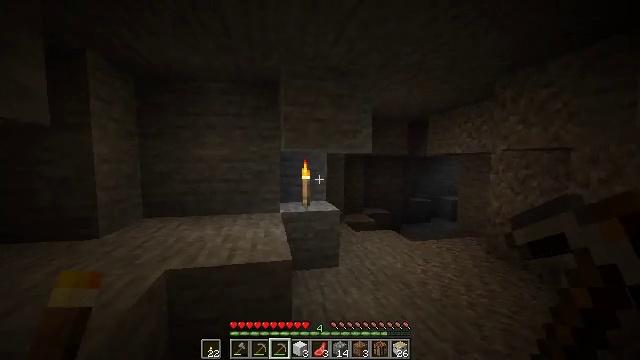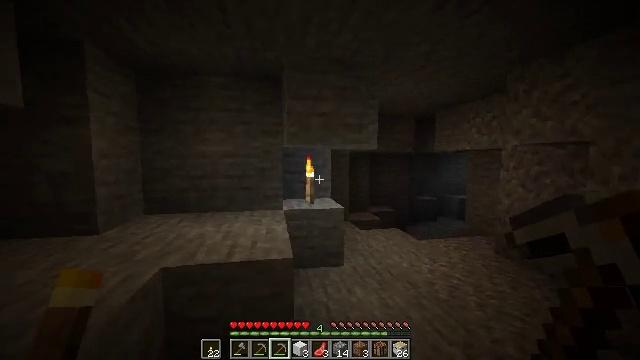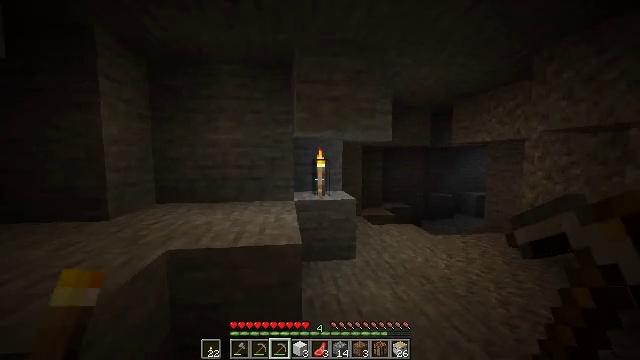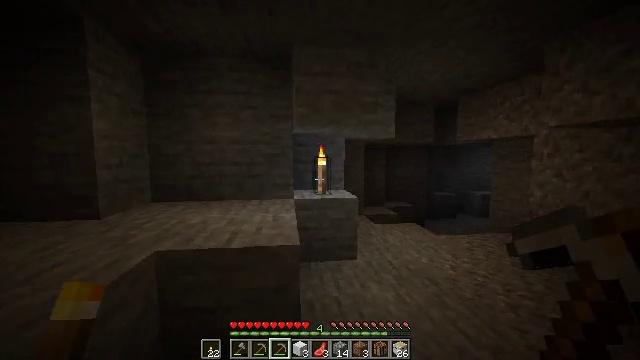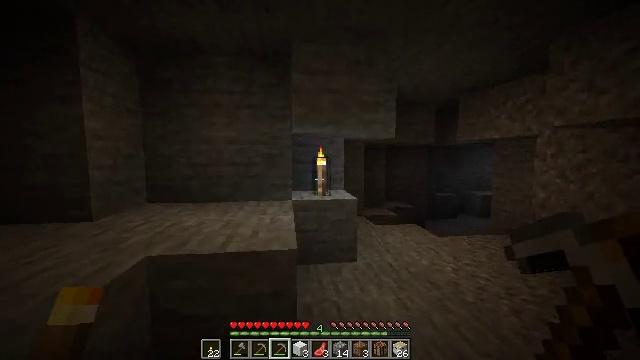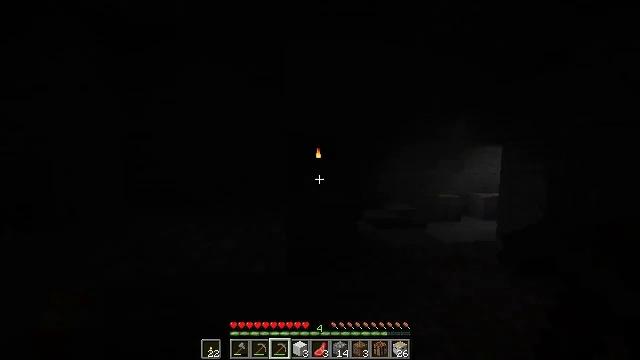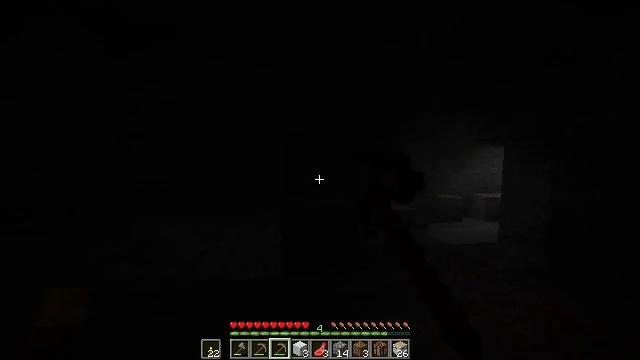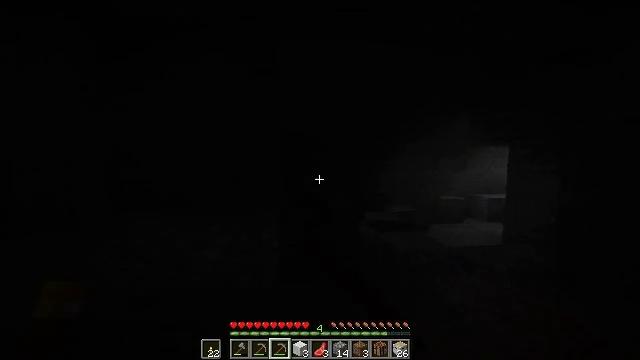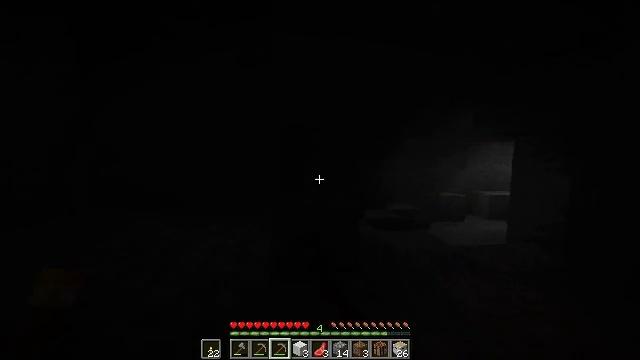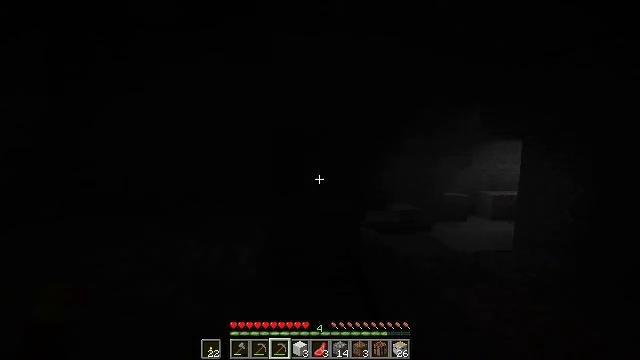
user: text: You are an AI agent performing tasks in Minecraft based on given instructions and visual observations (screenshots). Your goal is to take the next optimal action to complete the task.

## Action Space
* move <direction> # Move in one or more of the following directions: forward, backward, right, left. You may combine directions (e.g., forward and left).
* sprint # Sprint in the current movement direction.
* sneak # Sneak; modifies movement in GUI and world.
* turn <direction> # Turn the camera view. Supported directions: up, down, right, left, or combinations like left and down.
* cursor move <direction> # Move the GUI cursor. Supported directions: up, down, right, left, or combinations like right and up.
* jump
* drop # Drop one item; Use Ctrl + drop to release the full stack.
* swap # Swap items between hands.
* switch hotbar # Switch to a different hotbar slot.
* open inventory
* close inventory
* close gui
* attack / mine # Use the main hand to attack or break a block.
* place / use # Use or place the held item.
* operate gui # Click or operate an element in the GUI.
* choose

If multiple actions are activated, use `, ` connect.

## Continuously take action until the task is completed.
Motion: motion action
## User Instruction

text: Mine the torch on the wall.
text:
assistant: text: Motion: move forward, turn left
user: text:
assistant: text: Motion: move forward, turn left
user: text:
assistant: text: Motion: move forward
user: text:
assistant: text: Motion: move forward
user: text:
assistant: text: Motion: move forward, attack / mine
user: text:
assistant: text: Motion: move forward, attack / mine
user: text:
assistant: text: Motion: move forward
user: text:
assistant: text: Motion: move forward
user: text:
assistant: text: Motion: move forward and move right
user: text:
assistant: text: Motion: no_op